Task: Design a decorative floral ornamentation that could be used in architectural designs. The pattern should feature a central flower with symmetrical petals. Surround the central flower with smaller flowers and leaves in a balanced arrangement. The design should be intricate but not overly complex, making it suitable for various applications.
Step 1668:
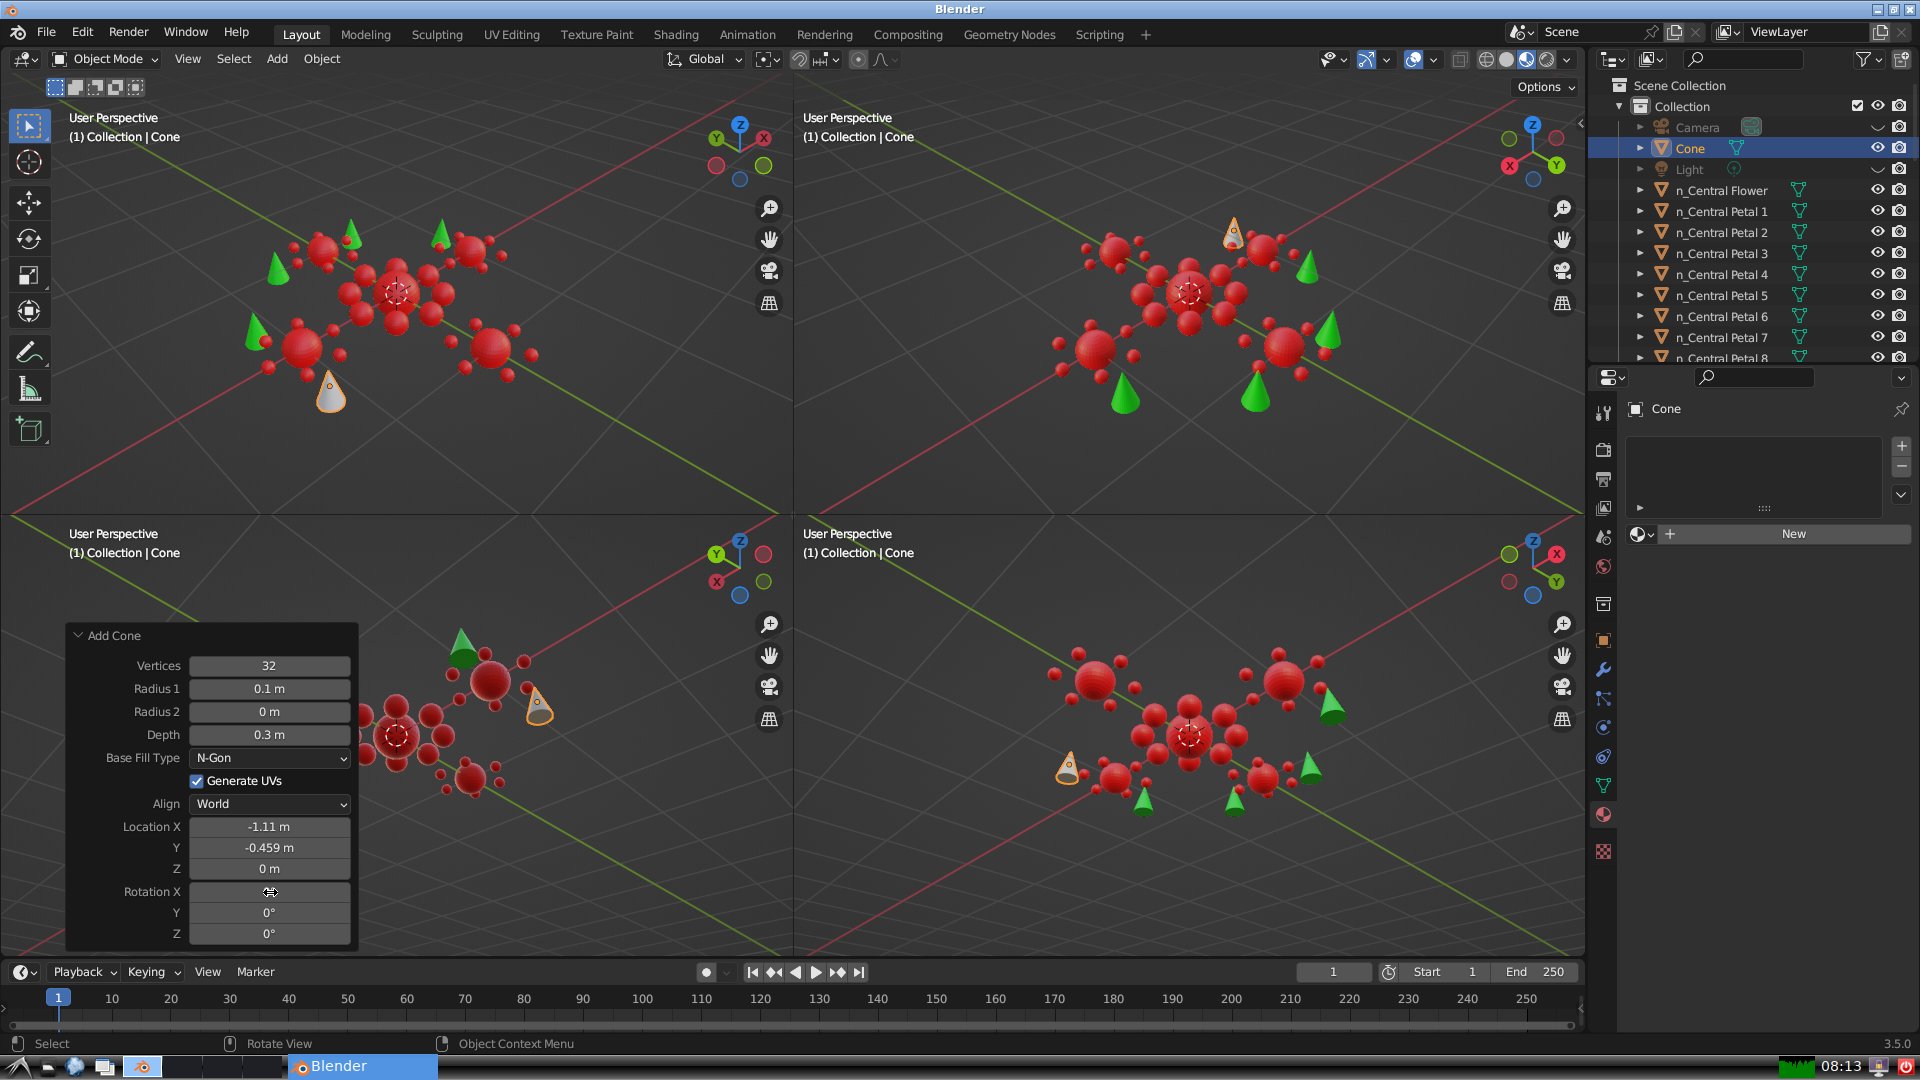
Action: {"mouse_move": [270, 913]}